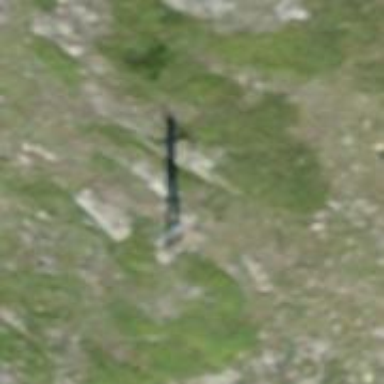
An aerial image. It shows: Power pole.